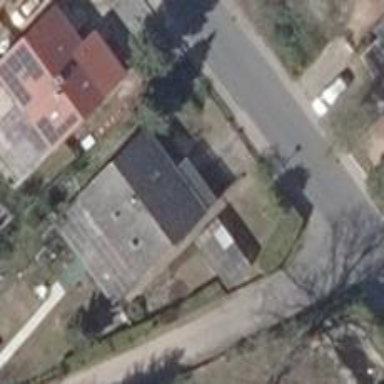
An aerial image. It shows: Simple and straightforward house.